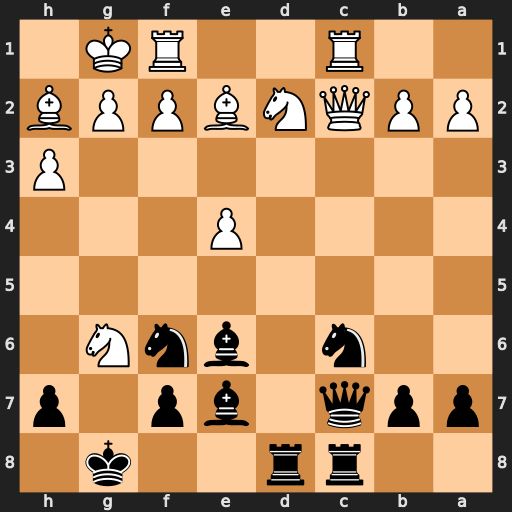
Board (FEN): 2rr2k1/ppq1bp1p/2n1bnN1/8/4P3/7P/PPQNBPPB/2R2RK1
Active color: b
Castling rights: -
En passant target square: -
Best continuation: Bd6 Bxd6 Qxd6